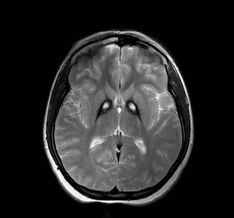
Label: notumor